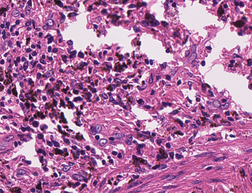
Tumor epithelial tissue: no
Tumor-associated stroma tissue: yes
Normal tissue: no